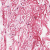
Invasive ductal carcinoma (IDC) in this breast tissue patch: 0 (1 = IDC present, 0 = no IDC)